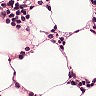
Metastatic tissue present: yes